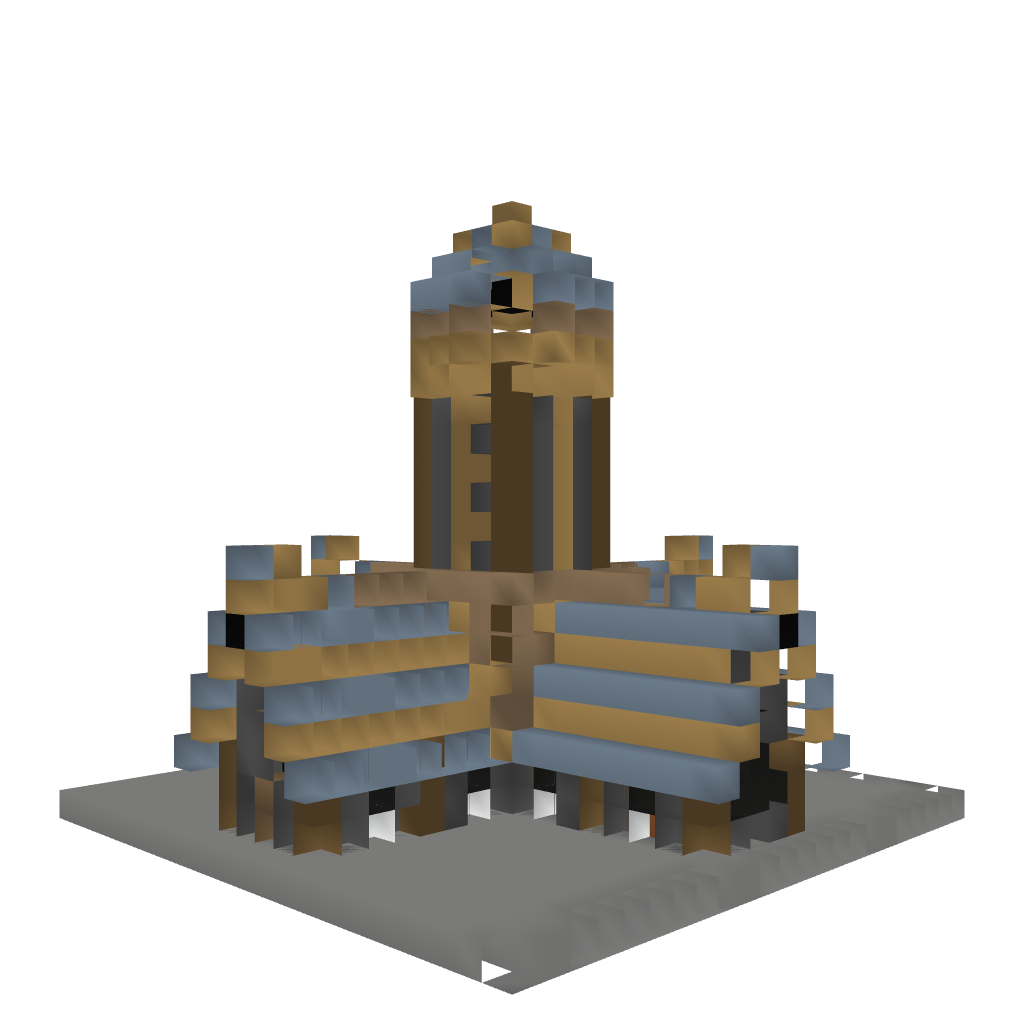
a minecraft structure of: Viking Hall